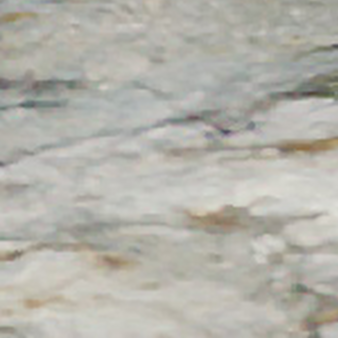
Label: other